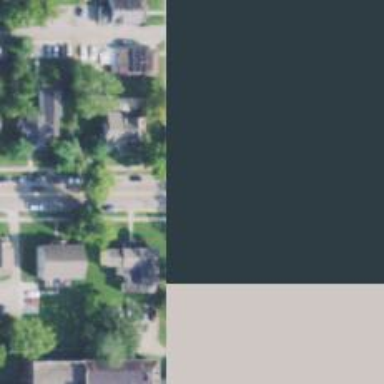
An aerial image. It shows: Residential road with separate sidewalk.